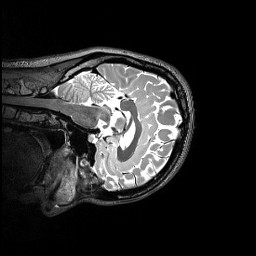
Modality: T2w
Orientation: sagittal
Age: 27
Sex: female
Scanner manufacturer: siemens
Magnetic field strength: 3 T
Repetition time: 3.2 s
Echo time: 0.565 s